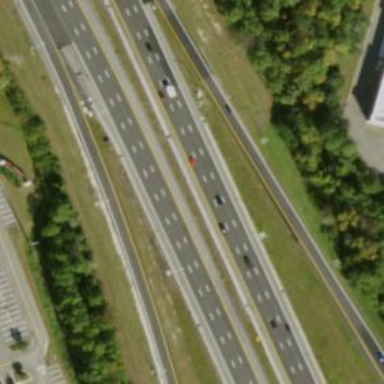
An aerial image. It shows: Asphalt motorway.